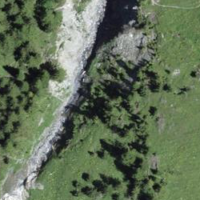
EUNIS habitat code: 24
Species observed at this site:
Laserpitium latifolium